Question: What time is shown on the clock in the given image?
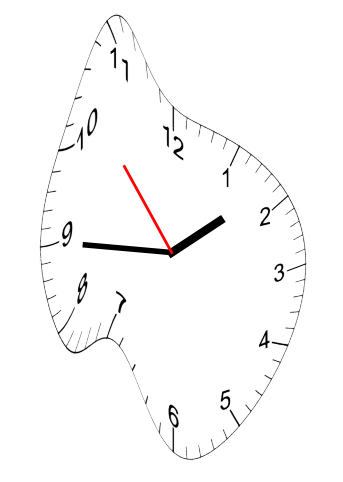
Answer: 01:44:53